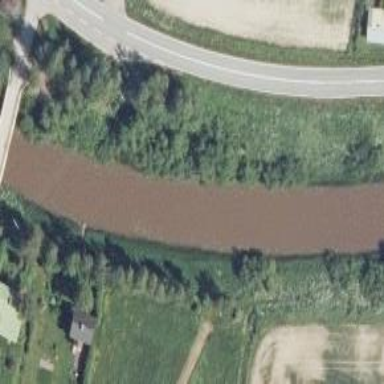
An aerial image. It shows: Beautiful river scene.